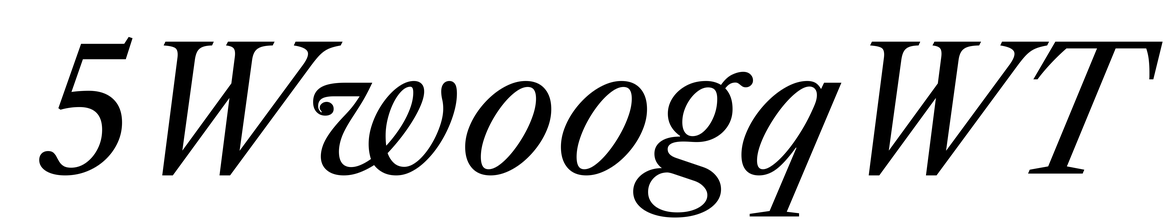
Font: LibreCaslonText-Italic_Italic